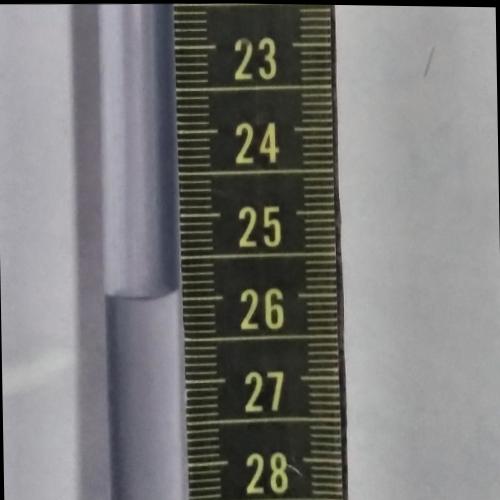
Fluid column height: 25.9 cm